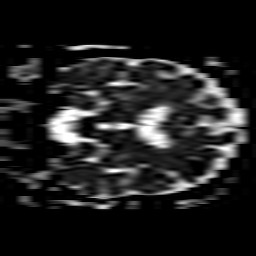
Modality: ADC
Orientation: coronal
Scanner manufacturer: philips
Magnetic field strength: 3 T
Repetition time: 4.116 s
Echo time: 0.06134 s